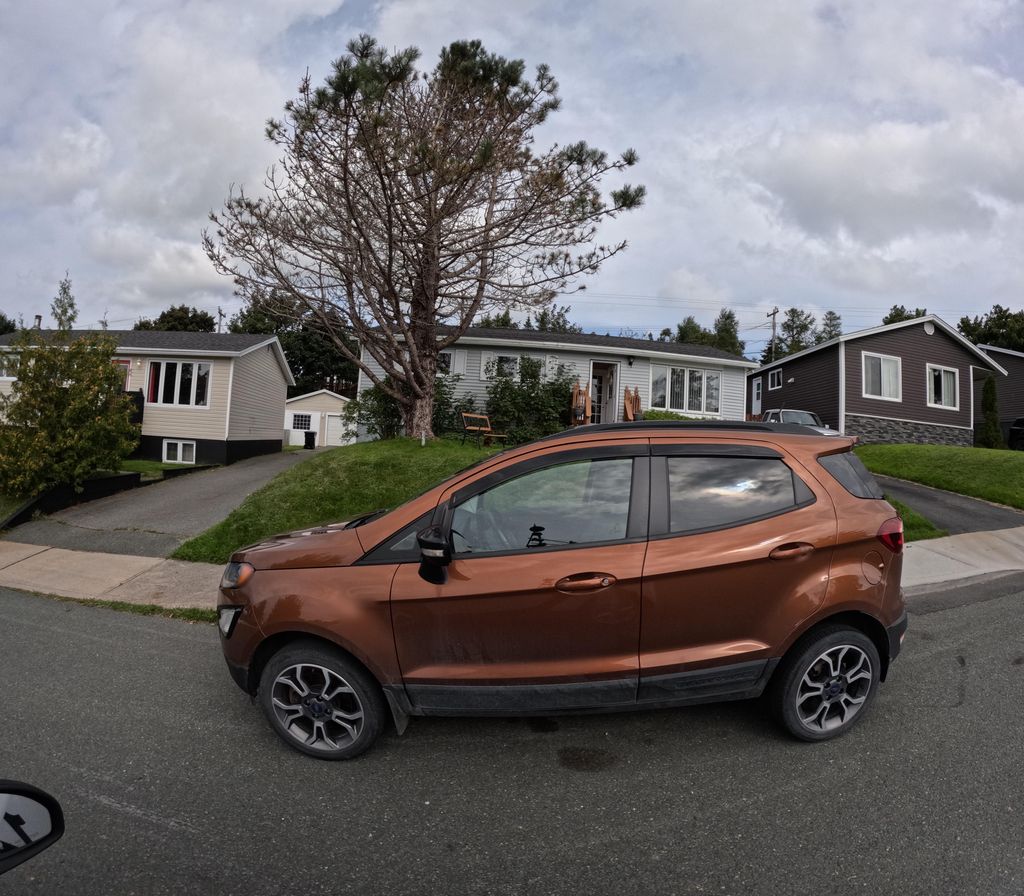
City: st_johns